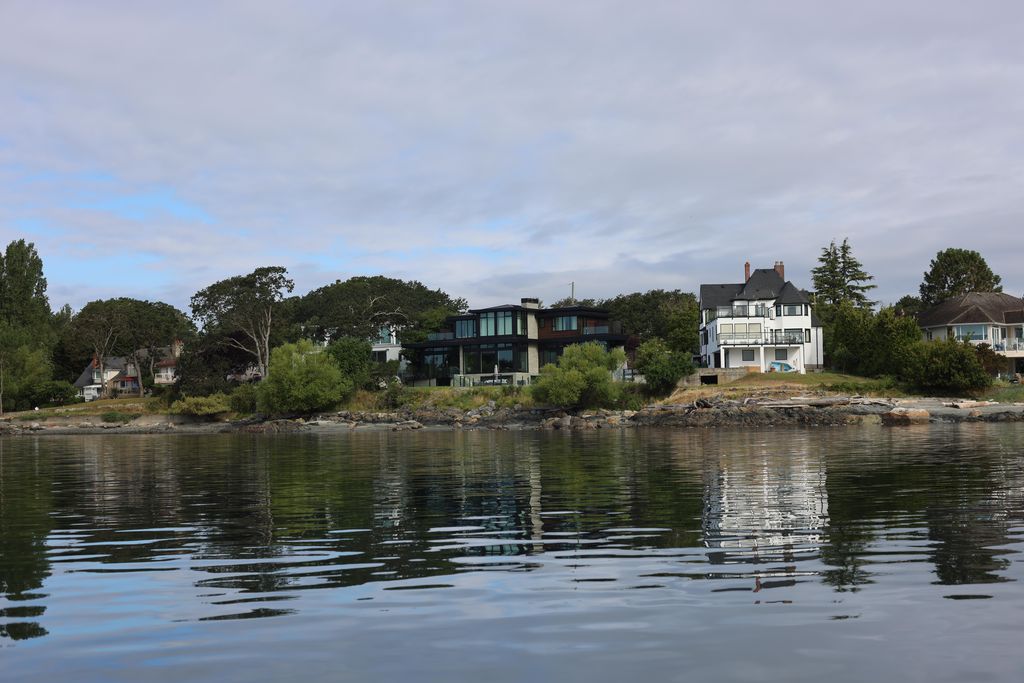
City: victoria